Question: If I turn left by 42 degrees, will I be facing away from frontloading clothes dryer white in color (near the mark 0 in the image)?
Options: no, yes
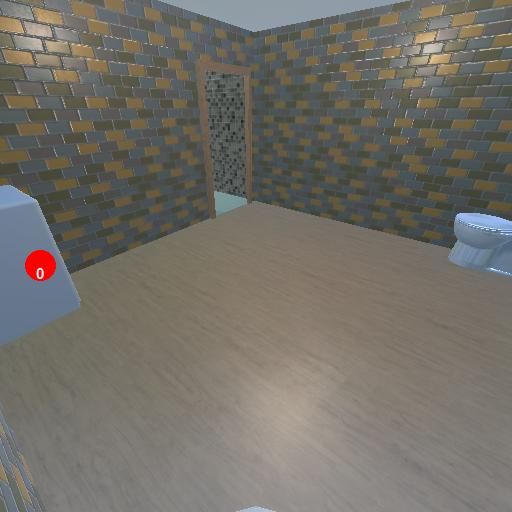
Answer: no